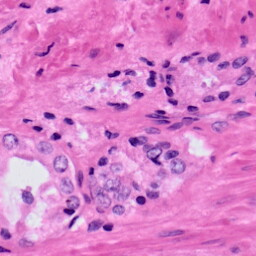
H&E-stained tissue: Prostate